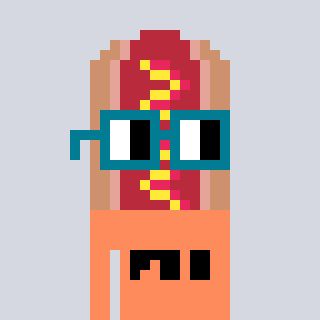
a pixel art character with square dark green glasses, a hotdog-shaped head and a peachy-colored body on a cool background